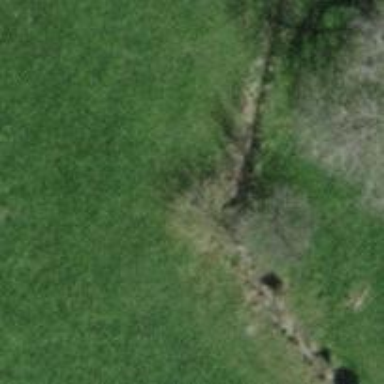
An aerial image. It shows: Culvert tunnel.